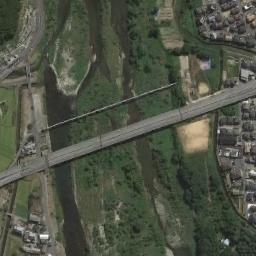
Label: bridge